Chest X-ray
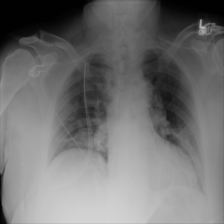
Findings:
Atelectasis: positive
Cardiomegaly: negative
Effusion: negative
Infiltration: positive
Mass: negative
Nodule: negative
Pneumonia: negative
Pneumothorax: negative
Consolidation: negative
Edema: negative
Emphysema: negative
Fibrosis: negative
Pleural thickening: negative
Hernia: negative